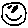
Label: smiley face